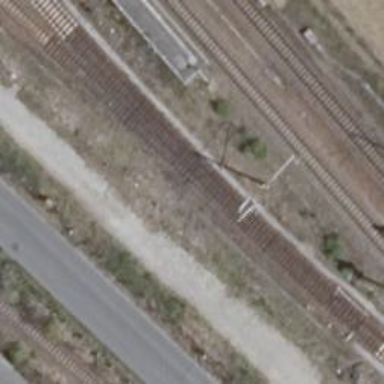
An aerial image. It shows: Railway switch with the turnout side on the left.